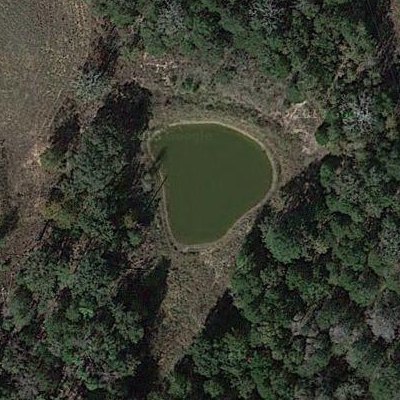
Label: RiverLake